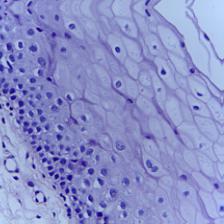
Diagnosis: Normal